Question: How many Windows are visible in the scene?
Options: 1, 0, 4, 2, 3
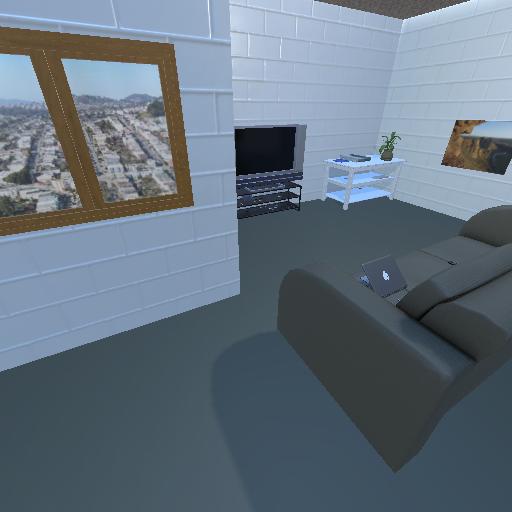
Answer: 1